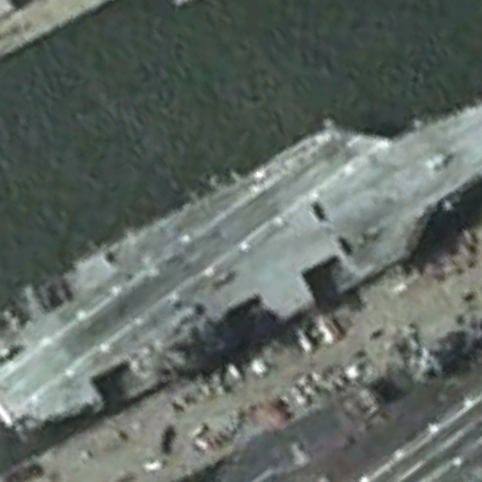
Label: aircraft_carrier